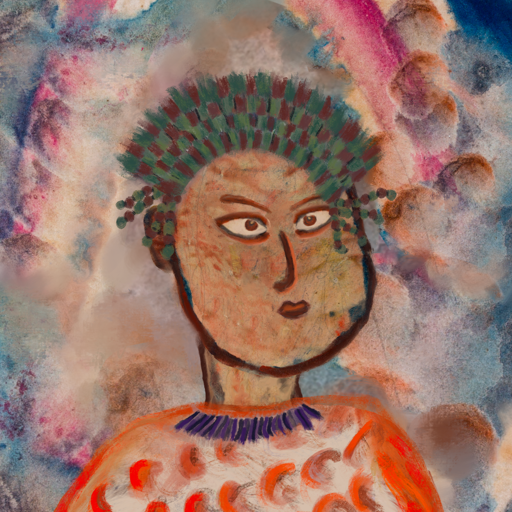
Background: Rupkatha, Head And Neck Side: Orphan, Face Side: Roy_Bahadur, Bust: Rupkatha, Hair Side: Blank, Head Accessory: After_Raid_Crown, Second Necklace: Blank, Necklace: HillGirl, Baby: Blank